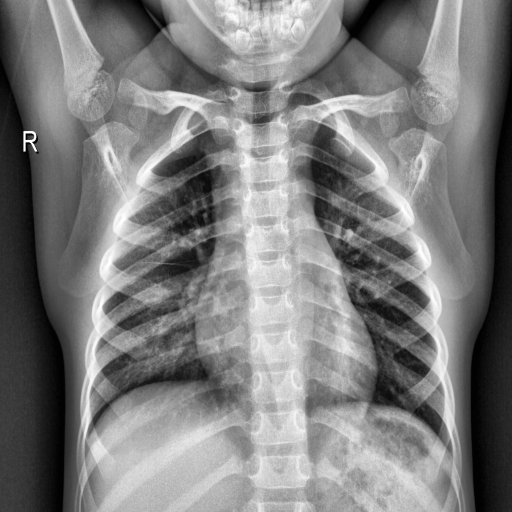
Finding: NORMAL